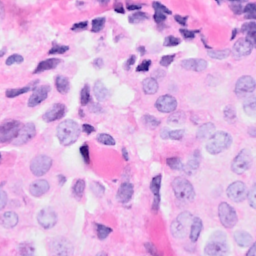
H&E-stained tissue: Breast